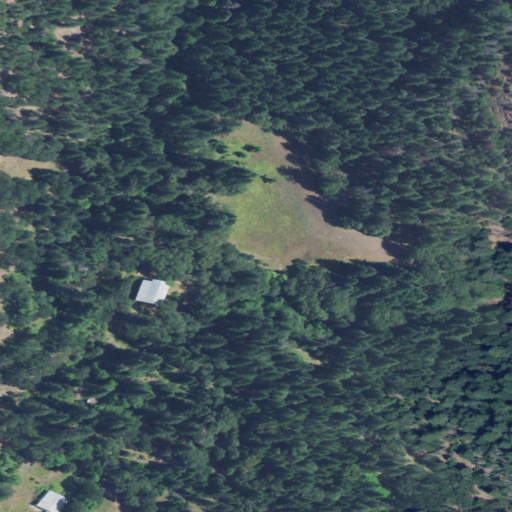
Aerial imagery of valley in Oregon named Bear Gulch containing evergreen forest, mixed forest, shrub, deciduous forest, open development, and low intensity development